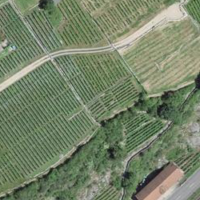
EUNIS habitat code: 40
Species observed at this site:
Himantoglossum hircinum
Mespilus germanica
Allium oleraceum